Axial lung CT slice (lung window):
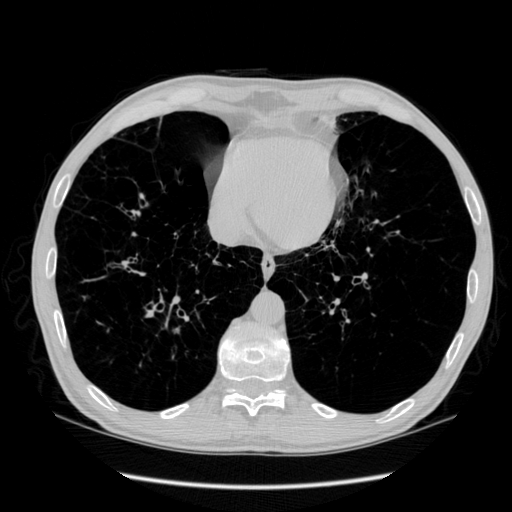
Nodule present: no